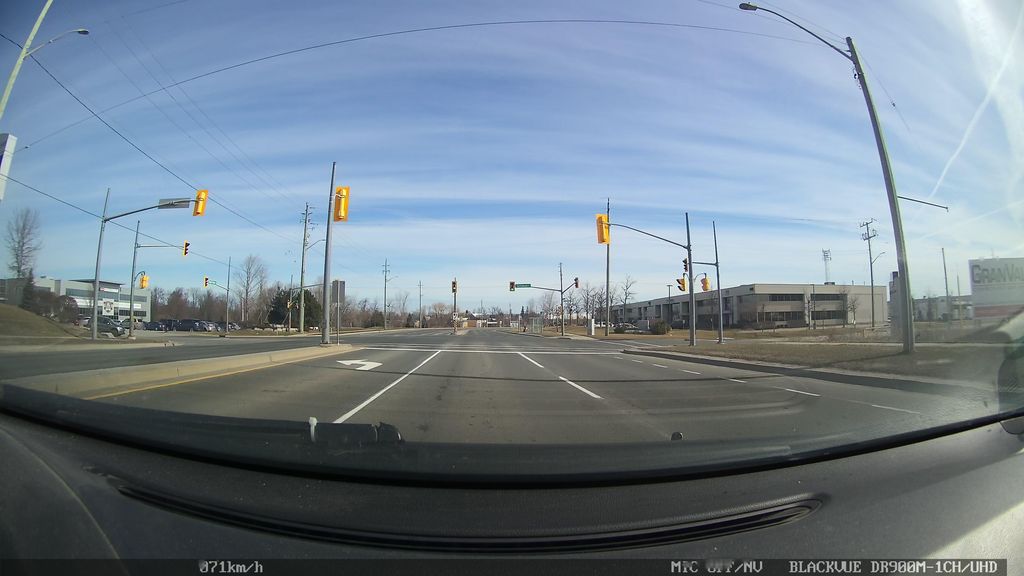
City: kitchener-waterloo